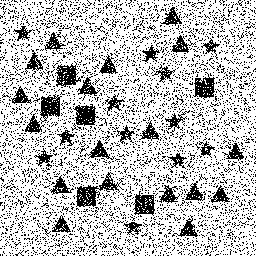
Squares: 6
Triangles: 18
Stars: 12
Total shapes: 36